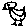
Label: bird